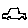
Label: car